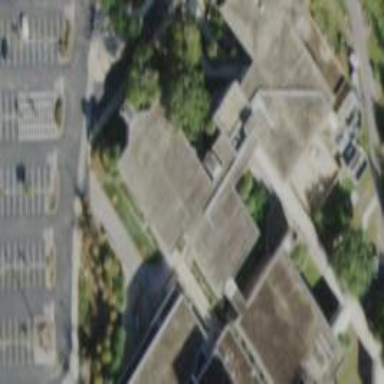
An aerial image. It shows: College building.